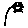
Label: cat